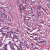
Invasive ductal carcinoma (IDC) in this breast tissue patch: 1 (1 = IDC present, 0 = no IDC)